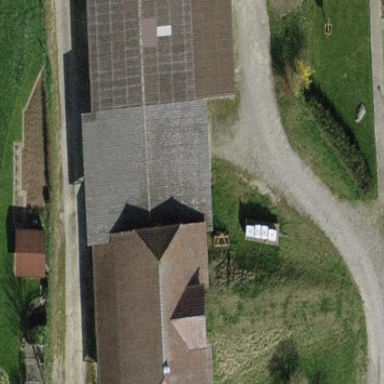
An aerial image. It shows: Farm auxiliary building.